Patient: sex F, age 26
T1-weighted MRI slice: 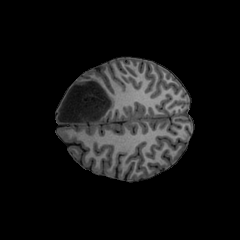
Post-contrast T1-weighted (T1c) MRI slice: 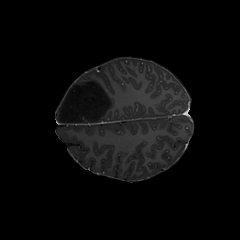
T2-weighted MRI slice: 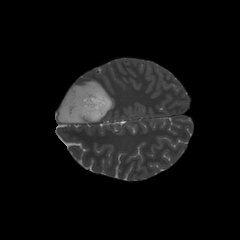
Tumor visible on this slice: yes
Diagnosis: Astrocytoma, IDH-mutant
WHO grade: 3